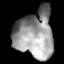
Tissue: lung
Cell type: Endothelial cells
Senescence score: 0.1945
Nuclear area (px): 1792
Mean DAPI intensity: 151.243